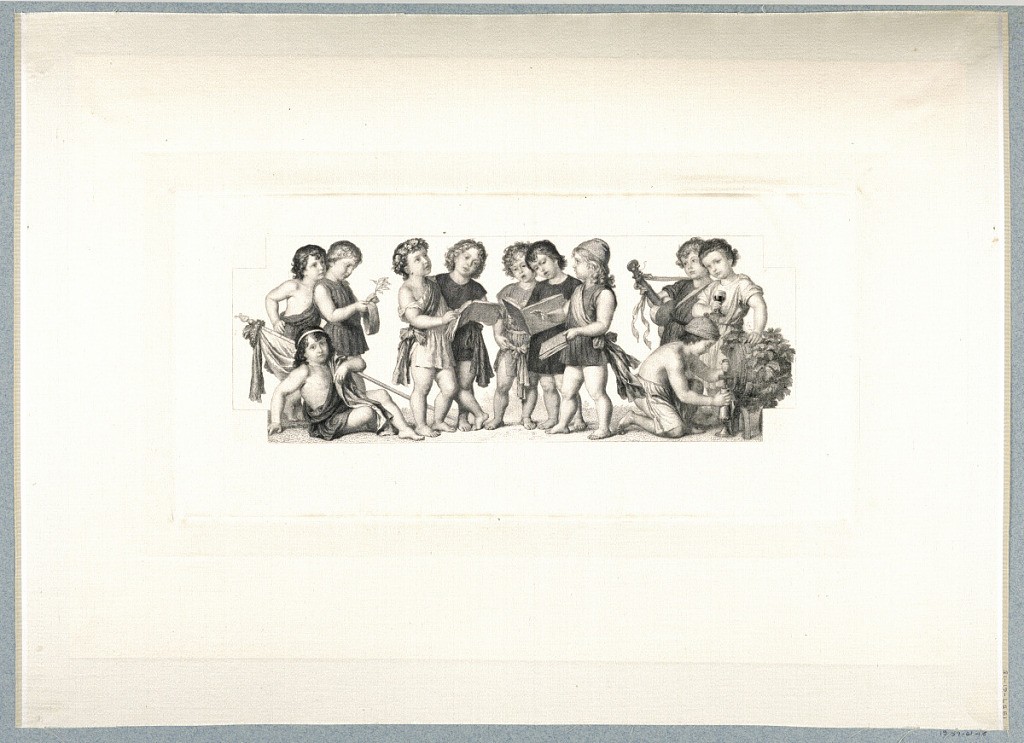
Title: Les Chanteurs
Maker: Wilhelm Schmidt, German, 1842 - 1922
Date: ca. 1880
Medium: Etching in dark brown ink on white satin
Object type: Print
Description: A frieze composition showing eleven children. Five in the center sing, and two, at right, drink wine.